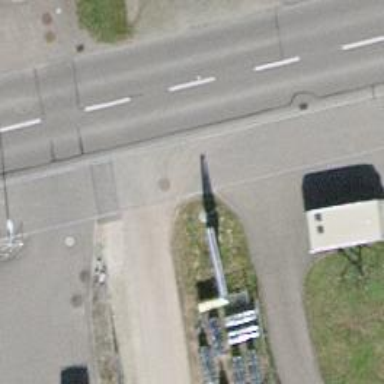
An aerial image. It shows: Crossing road.